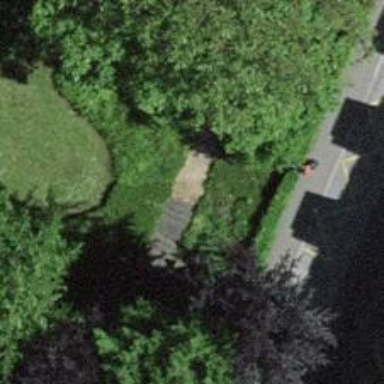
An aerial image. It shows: Compacted footway.